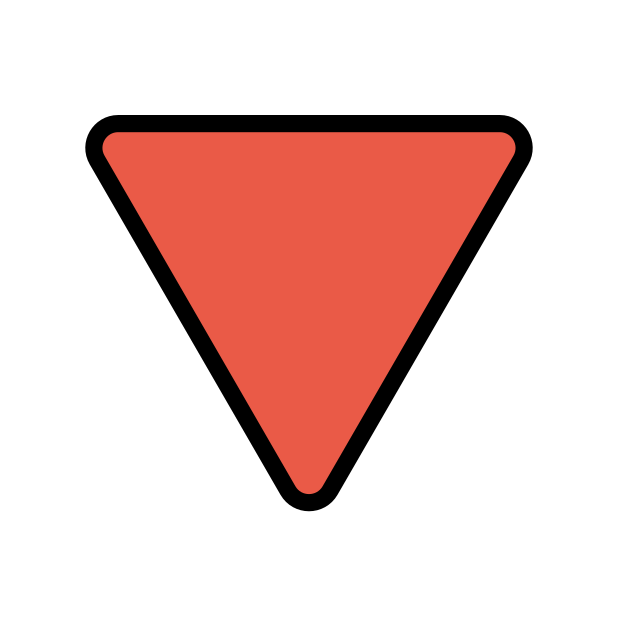
red triangle pointed down